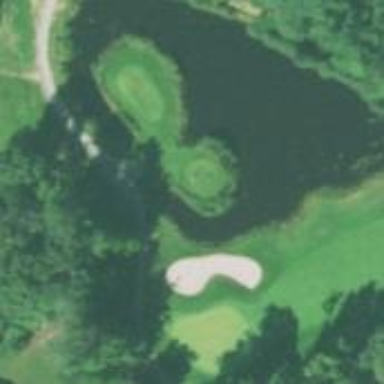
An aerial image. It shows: Water hazard on golf course. The hazard is natural water feature.